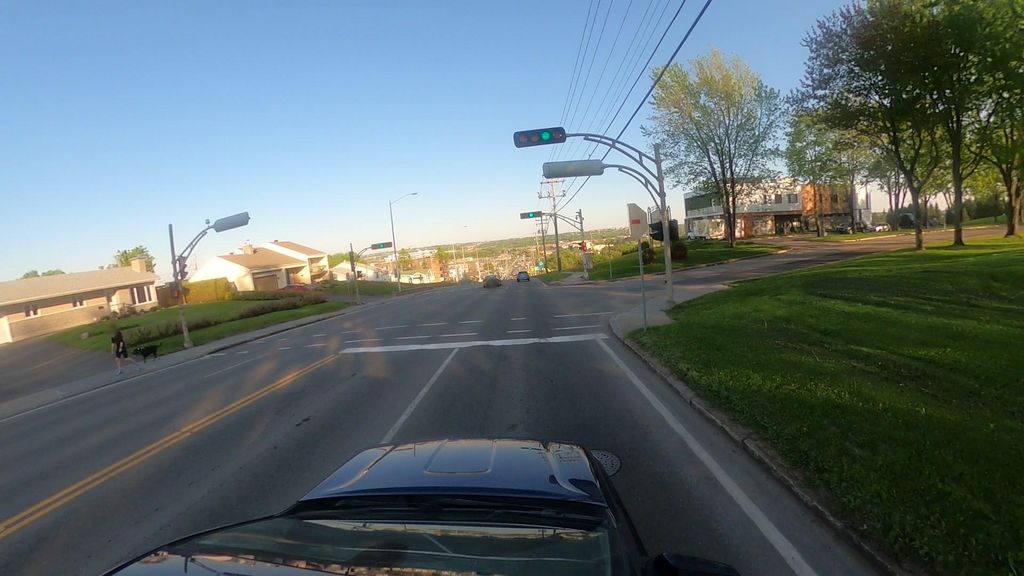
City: quebec_city